Question: look at these 2 loops
'''
const int arrayLength = ...
'''
Version 0
'''
public void RunTestFrom0()
{
int sum = 0;
for (int i = 0; i < arrayLength; i++)
for (int j = 0; j < arrayLength; j++)
for (int k = 0; k < arrayLength; k++)
for (int l = 0; l < arrayLength; l++)
for (int m = 0; m < arrayLength; m++)
{
sum += myArray[i][j][k][l][m];
}
}
'''
Version 1
'''
public void RunTestFrom1()
{
int sum = 0;
for (int i = 1; i < arrayLength; i++)
for (int j = 1; j < arrayLength; j++)
for (int k = 1; k < arrayLength; k++)
for (int l = 1; l < arrayLength; l++)
for (int m = 1; m < arrayLength; m++)
{
sum += myArray[i][j][k][l][m];
}
}
'''
Version 2
'''
public void RunTestFrom2()
{
int sum = 0;
for (int i = 2; i < arrayLength; i++)
for (int j = 2; j < arrayLength; j++)
for (int k = 2; k < arrayLength; k++)
for (int l = 2; l < arrayLength; l++)
for (int m = 2; m < arrayLength; m++)
{
sum += myArray[i][j][k][l][m];
}
}
'''
Results for 'arrayLength=50' are (average from multiple sampling compiled X64):
- - - -
if we make 'arrayLength=45' then
- - - -
why:
1. loop start from 0 is faster than loop start from 1 though more loops
2. why loop start from 2 behaves weird?
### Update:
- - - 'myArray''arrayLength''sum'-
### Update2:
Now I discard 'myArray' completely, 'sum++' instead, and added 'GC.Collect()'

'''
public void RunTestConstStartConstEnd()
{
int sum = 0;
for (int i = constStart; i < constEnd; i++)
for (int j = constStart; j < constEnd; j++)
for (int k = constStart; k < constEnd; k++)
for (int l = constStart; l < constEnd; l++)
for (int m = constStart; m < constEnd; m++)
{
sum++;
}
}
'''
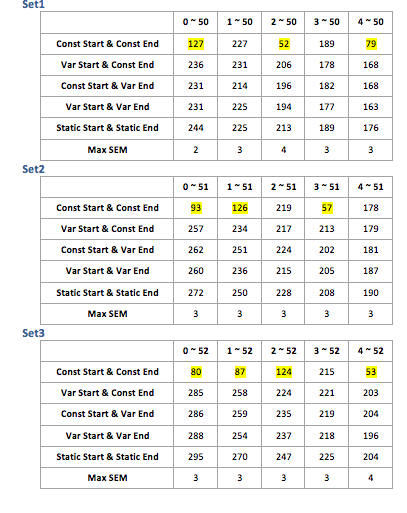
Answer: This appears to me to be a result of an unsuccessful attempt at optimization by the , not the compiler. In short, if the can determine the lower bound is a constant it will do something different which turns out to actually be slower. The basis for my conclusions takes some proving, so bear with me. Or go read something else if you're not interested!
I concluded this after testing four different ways to set the lower bound of the loop:
1. Hard coded in each level, as in colinfang's question
2. Use a local variable, assigned dynamically through a command line argument
3. Use a local variable but assign it a constant value
4. Use a local variable and assign it a constant value, but first pass the value through a goofy sausage-grinding identity function. This confuses the jitter enough to prevent it from applying its constant-value "optimization".
The compiled for all four versions of the looping section is almost identical. The only difference is that in version 1 the lower bound is loaded with the command 'ldc.i4.#', where '#' is 0, 1, 2, or 3. That stands for load constant. (See <URL>. In all other versions, the lower bound is loaded with 'ldloc'. This is true even in case 3, where the compiler could infer that 'lowerBound' is really a constant.
The resulting performance is not constant. Version 1 (explicit constant) is slower than version 2 (run-time argument) along similar lines as found by the OP. What is very interesting is that version 3 is slower, with comparable times to version 1. So even though the IL treats the lower bound as a variable, the jitter appears to have figured out that the value never changes, and substitutes a constant as in version 1, with the corresponding performance reduction. In version 4 the jitter can't infer what I know -- that 'Confuser' is actually an identity function -- and so it leaves the variable as a variable. The resulting performance is the same as the command line argument version (2).
My theory on the cause of the performance difference: The jitter is aware and makes use of the fine details of actual processor architecture. When it decides to use a constant other than '0', it has to actually go fetch that literal value from some storage which is not in the L2 cache. When it is fetching a frequently used local variable it instead reads its value from the L2 cache, which is insanely fast. Normally it doesn't make sense to be taking up room in the precious cache with something as dumb as a known literal integer value. In this case we care more about read time than storage, though, so it has an undesired impact on performance.
Here is the full code for the version 2 (command line arg):
'''
class Program {
static void Main(string[] args) {
List<double> testResults = new List<double>();
Stopwatch sw = new Stopwatch();
int upperBound = int.Parse(args[0]) + 1;
int tests = int.Parse(args[1]);
int lowerBound = int.Parse(args[2]); // THIS LINE CHANGES
int sum = 0;
for (int iTest = 0; iTest < tests; iTest++) {
sum = 0;
GC.Collect();
sw.Reset();
sw.Start();
for (int lvl1 = lowerBound; lvl1 < upperBound; lvl1++)
for (int lvl2 = lowerBound; lvl2 < upperBound; lvl2++)
for (int lvl3 = lowerBound; lvl3 < upperBound; lvl3++)
for (int lvl4 = lowerBound; lvl4 < upperBound; lvl4++)
for (int lvl5 = lowerBound; lvl5 < upperBound; lvl5++)
sum++;
sw.Stop();
testResults.Add(sw.Elapsed.TotalMilliseconds);
}
double avg = testResults.Average();
double stdev = testResults.StdDev();
string fmt = "{0,13} {1,13} {2,13} {3,13}"; string bar = new string('-', 13);
Console.WriteLine();
Console.WriteLine(fmt, "Iterations", "Average (ms)", "Std Dev (ms)", "Per It. (ns)");
Console.WriteLine(fmt, bar, bar, bar, bar);
Console.WriteLine(fmt, sum, avg.ToString("F3"), stdev.ToString("F3"),
((avg * <PHONE>) / (double)sum).ToString("F3"));
}
}
public static class Ext {
public static double StdDev(this IEnumerable<double> vals) {
double result = 0;
int cnt = vals.Count();
if (cnt > 1) {
double avg = vals.Average();
double sum = vals.Sum(d => Math.Pow(d - avg, 2));
result = Math.Sqrt((sum) / (cnt - 1));
}
return result;
}
}
'''
For version 1: same as above except remove 'lowerBound' declaration and replace all 'lowerBound' instances with literal '0', '1', '2', or '3' (compiled and executed separately).
For version 3: same as above except replace lowerBound declaration with
'''
int lowerBound = 0; // or 1, 2, or 3
'''
For version 4: same as above except replace lowerBound declaration with
'''
int lowerBound = Ext.Confuser<int>(0); // or 1, 2, or 3
'''
Where 'Confuser' is:
'''
public static T Confuser<T>(T d) {
decimal d1 = (decimal)Convert.ChangeType(d, typeof(decimal));
List<decimal> L = new List<decimal>() { d1, d1 };
decimal d2 = L.Average();
if (d1 - d2 < 0.1m) {
return (T)Convert.ChangeType(d2, typeof(T));
} else {
// This will never actually happen :)
return (T)Convert.ChangeType(0, typeof(T));
}
}
'''
Results (50 iterations of each test, in 5 batches of 10):
'''
1: Lower bound hard-coded in all loops:
Program Iterations Average (ms) Std Dev (ms) Per It. (ns)
-------- ------------- ------------- ------------- -------------
Looper0 345025251 267.813 1.776 0.776
Looper1 312500000 344.596 0.597 1.103
Looper2 282475249 311.951 0.803 1.104
Looper3 254803968 282.710 2.042 1.109
2: Lower bound supplied at command line:
Program Iterations Average (ms) Std Dev (ms) Per It. (ns)
-------- ------------- ------------- ------------- -------------
Looper 345025251 269.317 0.853 0.781
Looper 312500000 244.946 1.434 0.784
Looper 282475249 222.029 0.919 0.786
Looper 254803968 201.238 1.158 0.790
3: Lower bound hard-coded but copied to local variable:
Program Iterations Average (ms) Std Dev (ms) Per It. (ns)
-------- ------------- ------------- ------------- -------------
LooperX0 345025251 267.496 1.055 0.775
LooperX1 312500000 345.614 1.633 1.106
LooperX2 282475249 311.868 0.441 1.104
LooperX3 254803968 281.983 0.681 1.107
4: Lower bound hard-coded but ground through Confuser:
Program Iterations Average (ms) Std Dev (ms) Per It. (ns)
-------- ------------- ------------- ------------- -------------
LooperZ0 345025251 266.203 0.489 0.772
LooperZ1 312500000 241.689 0.571 0.774
LooperZ2 282475249 219.533 1.205 0.777
LooperZ3 254803968 198.308 0.416 0.778
'''
---
That is an enourmous array. For all practical purposes you are testing how long it takes your operating system to fetch the values of each element from memory, not to compare whether 'j', 'k', etc are less than 'arrayLength', to increment the counters, and increment your sum. The latency to fetch those values has little to do with the runtime or jitter per se and a lot to do with whatever else happens to be running on your system as a whole and the current compression and organization of the heap.
In addition, because your array is taking up so much room and being accessed frequently it's quite possible that garbage collection is running during of your test iterations, which would completely inflate the apparent CPU time.
Try doing your test without the array lookup -- just add 1 ('sum++') and then see what happens. To be even more thorough, call 'GC.Collect()' just before each test to avoid a collection during the loop.